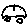
Label: car